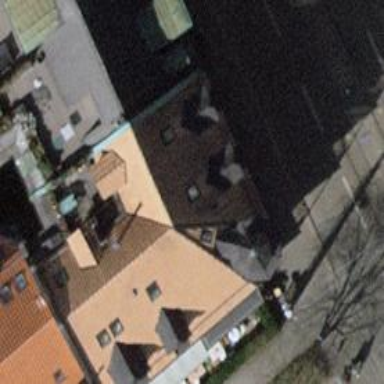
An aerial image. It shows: Restaurant.